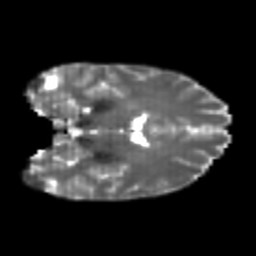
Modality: T2w
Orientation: coronal
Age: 26
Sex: female
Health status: healthy
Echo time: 0.074 s